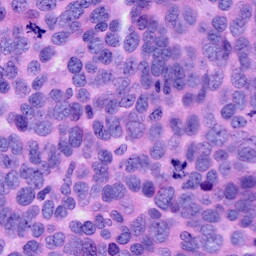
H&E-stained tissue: Ovarian